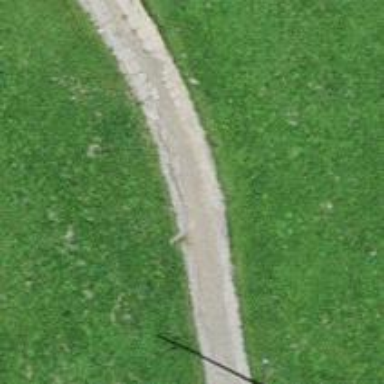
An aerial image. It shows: Unpaved track road.